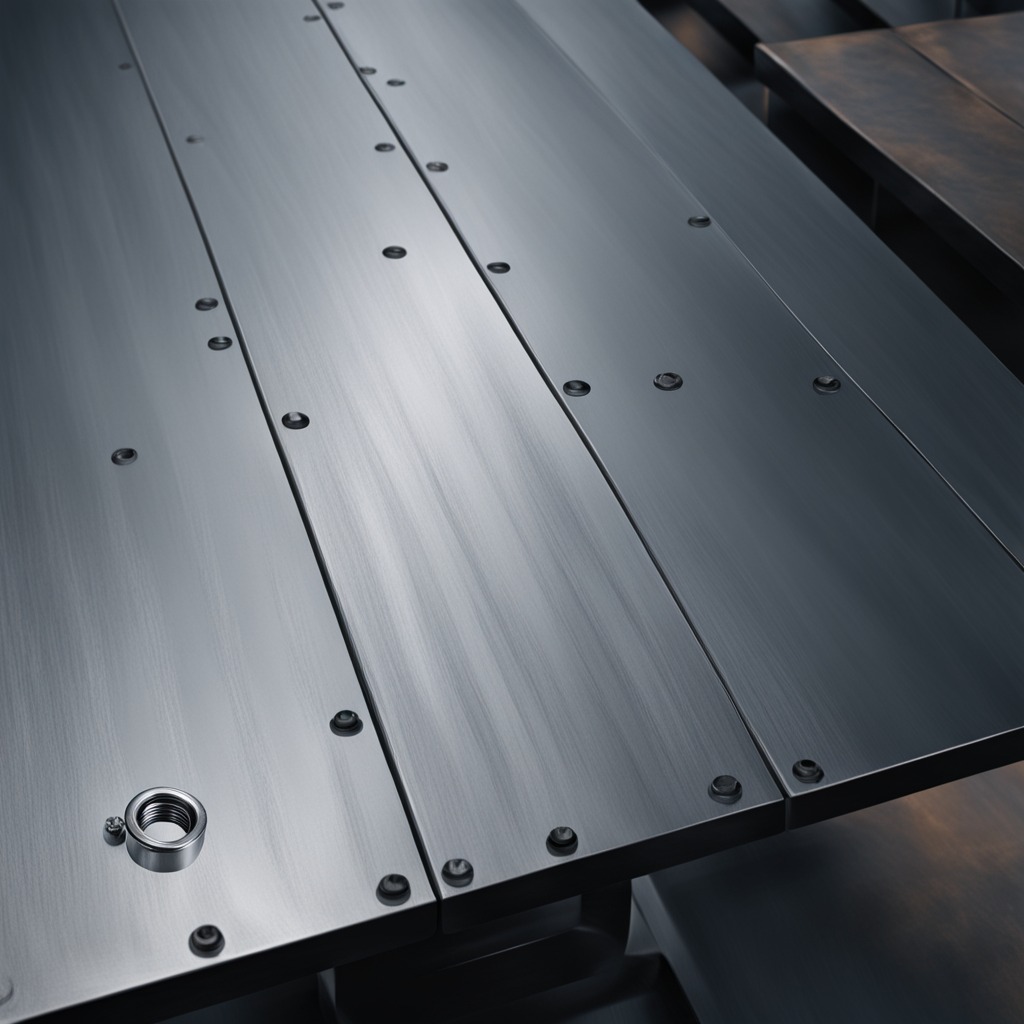
A metal nut is lying on the cold steel table in a mining workshop.